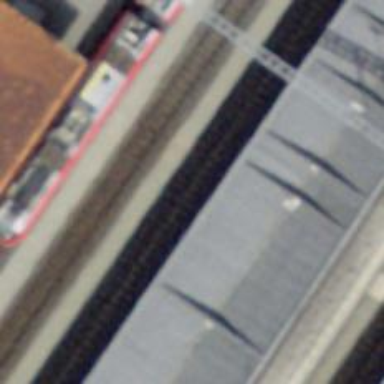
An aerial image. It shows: Public transport stop position along the railway.